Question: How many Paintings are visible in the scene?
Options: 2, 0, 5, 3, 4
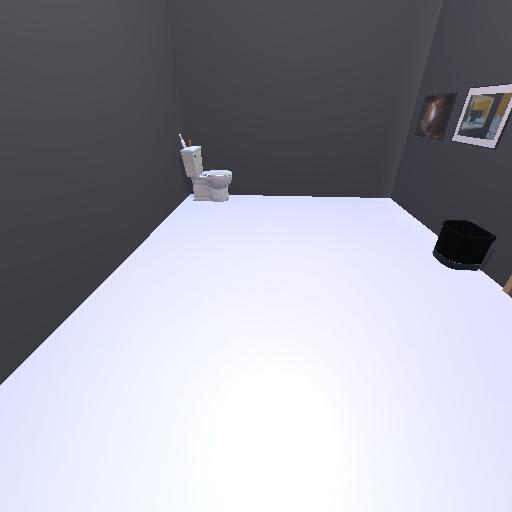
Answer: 2